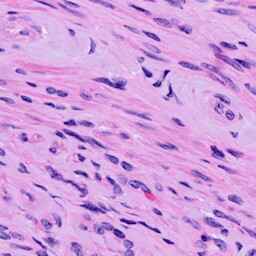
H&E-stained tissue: Ovarian